Question: I am fairly new to Crystal Reports and cannot figure out how to remove the labels from a Crystal Reports Pie Chart. Can someone please tell me what property I need to change to remove the labels from a pie chart? I have attached a screenshot with an example. Thanks...

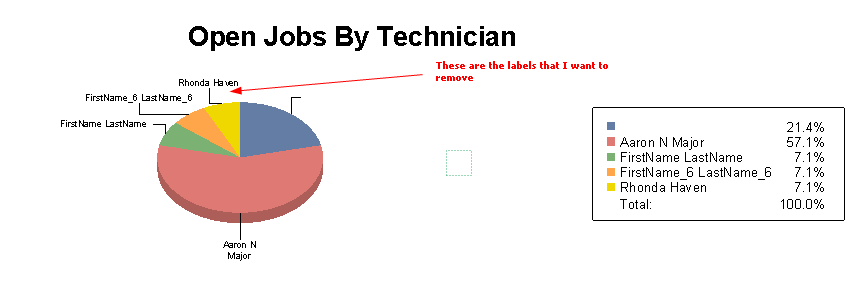
Answer: Right click on the chart and select Chart Expert. Click the Options tab, and then uncheck Show Label. Click OK and that should be it!